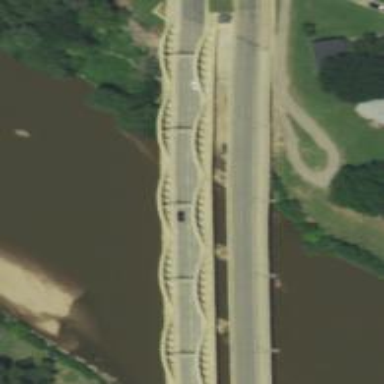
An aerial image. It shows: Primary highway on asphalt bridge.